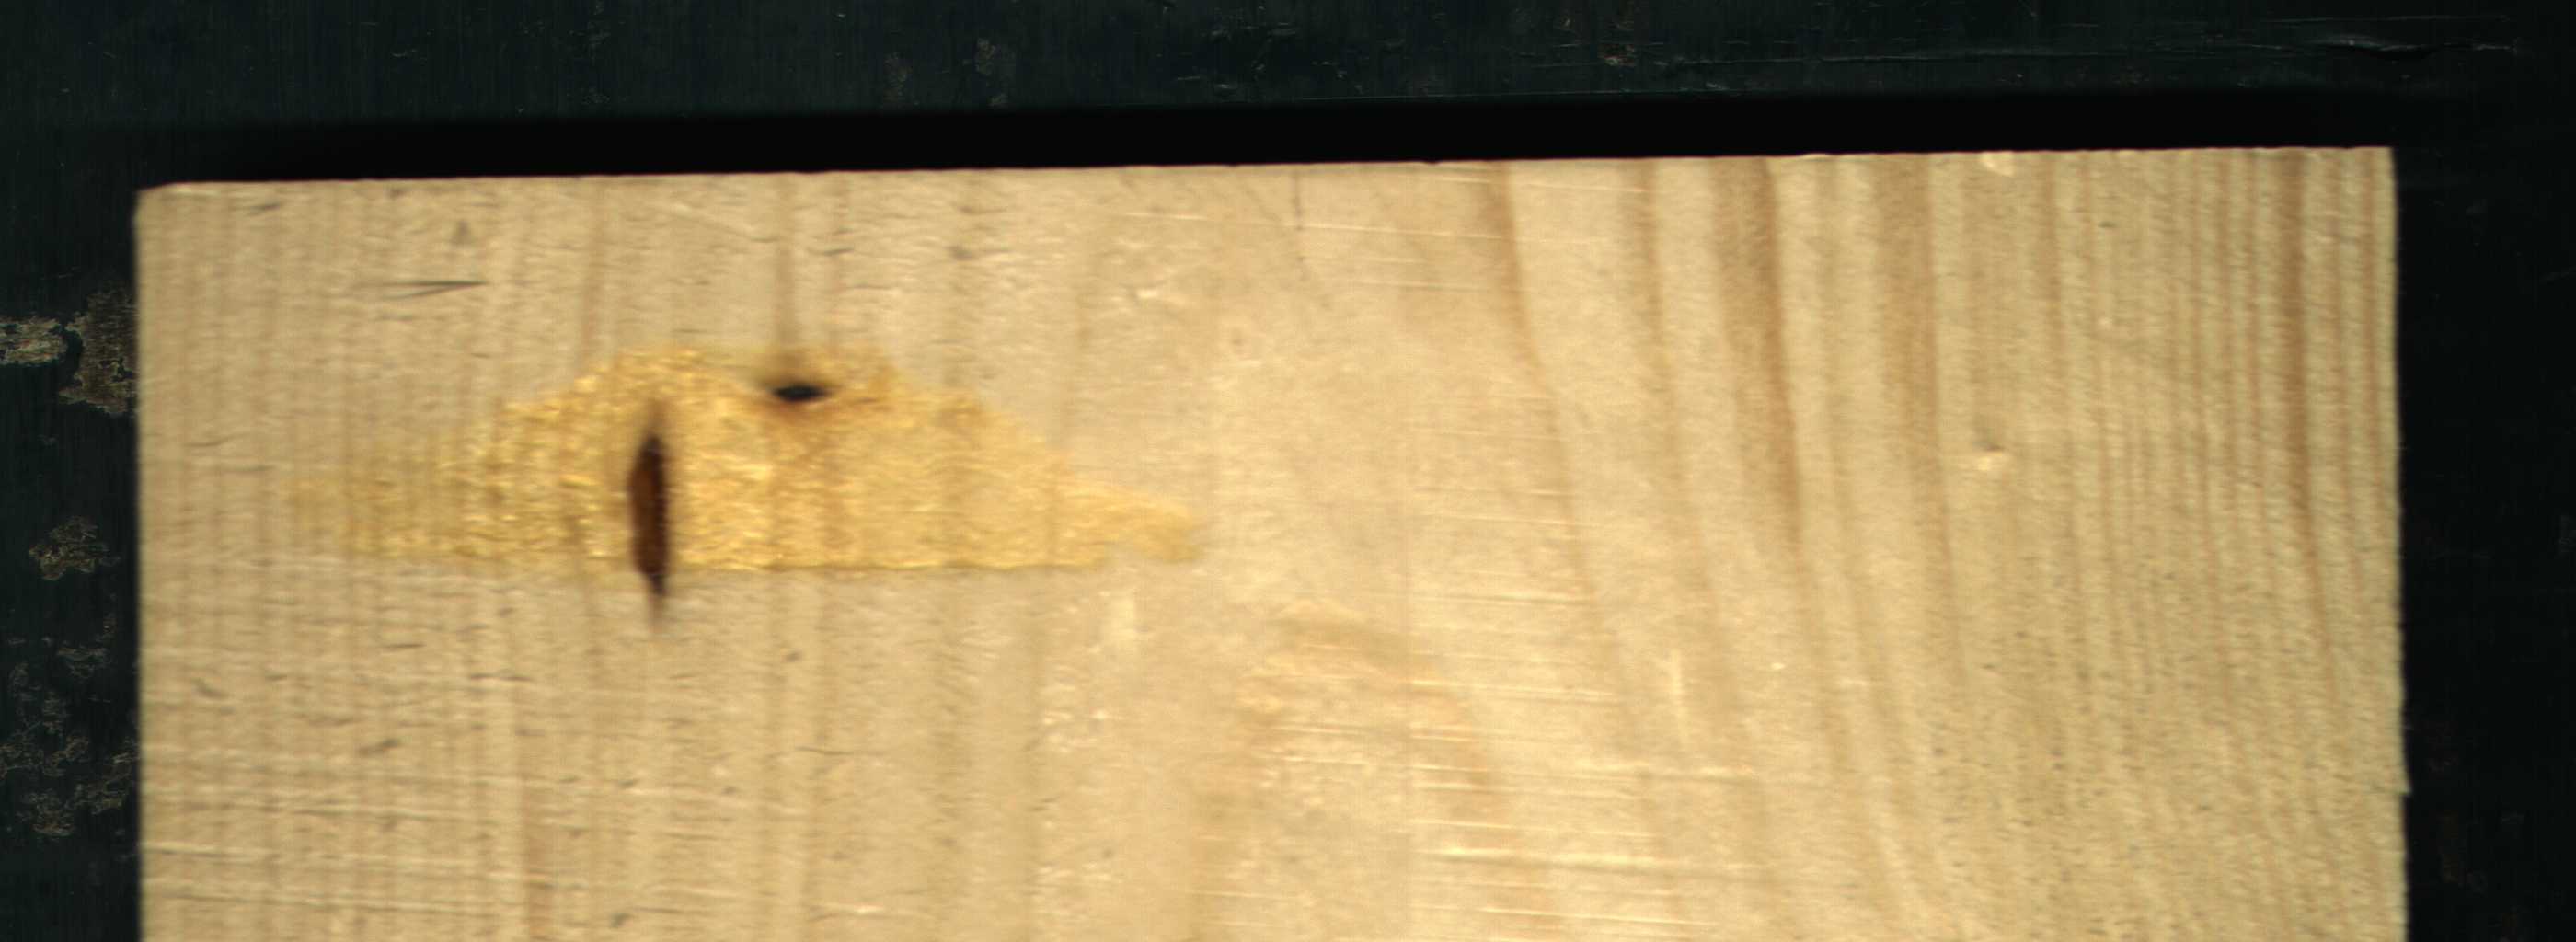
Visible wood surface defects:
resin
Dead_Knot